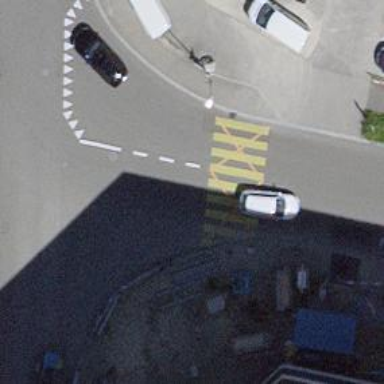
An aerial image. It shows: Uncontrolled crossing on the road.